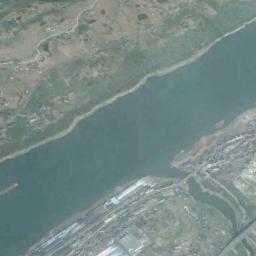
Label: river